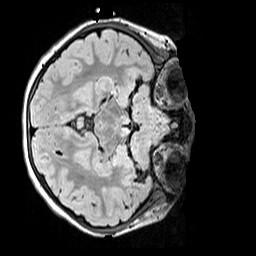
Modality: FLAIR
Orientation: axial
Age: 9
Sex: female
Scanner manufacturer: siemens
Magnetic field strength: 3 T
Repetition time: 5 s
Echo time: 0.388 s